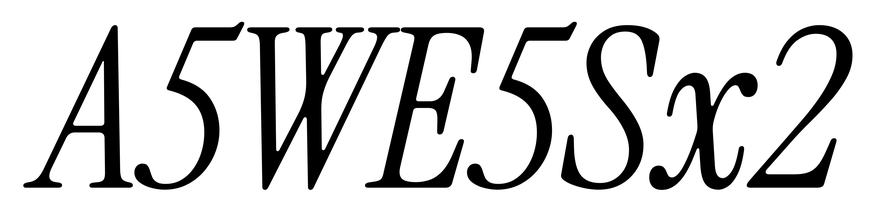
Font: InstrumentSerif-Italic